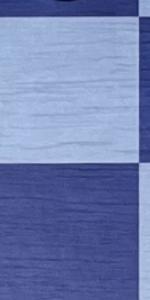
Label: Empty